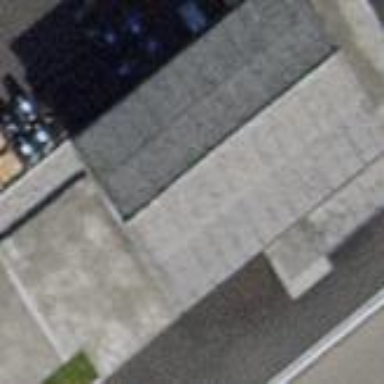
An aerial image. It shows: Transportation building.